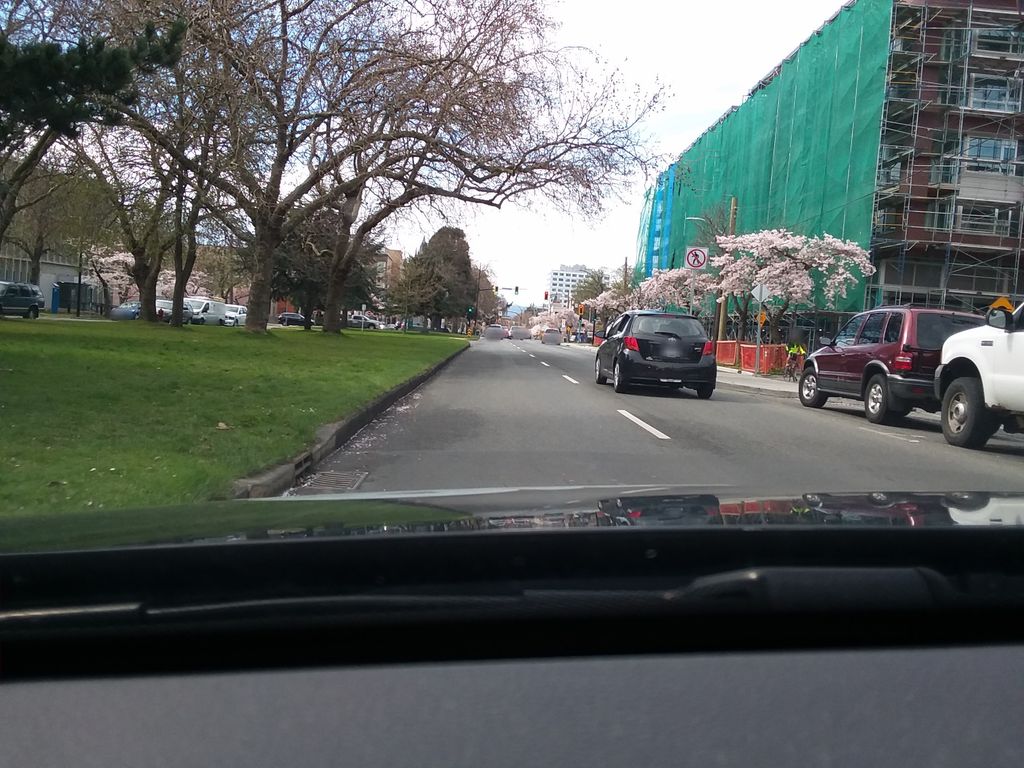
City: victoria